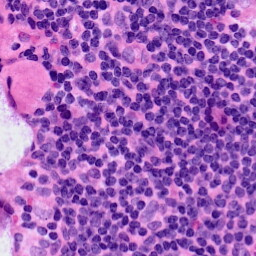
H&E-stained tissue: LymphNode